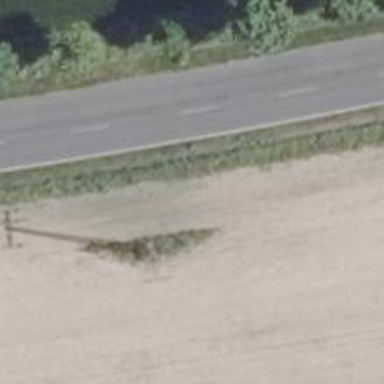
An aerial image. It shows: Power pole.